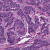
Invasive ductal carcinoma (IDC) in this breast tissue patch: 1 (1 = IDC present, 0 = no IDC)